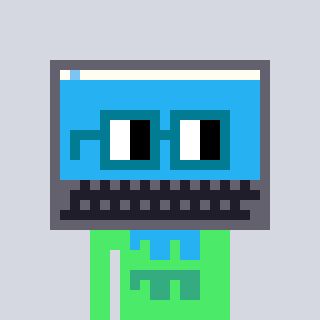
a pixel art character with square dark green glasses, a laptop-shaped head and a teal-colored body on a cool background